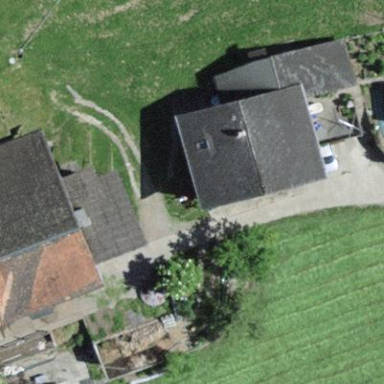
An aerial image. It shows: Farmyard in rural farm setting.